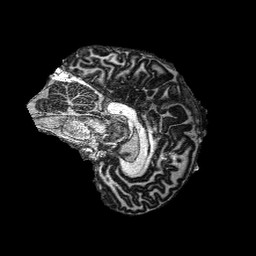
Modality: MP2RAGE
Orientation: sagittal